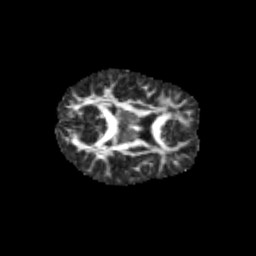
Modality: FA
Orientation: axial
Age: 11
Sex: female
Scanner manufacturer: siemens
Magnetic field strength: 3 T
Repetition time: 3.8 s
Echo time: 0.07 s